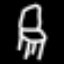
Label: chair